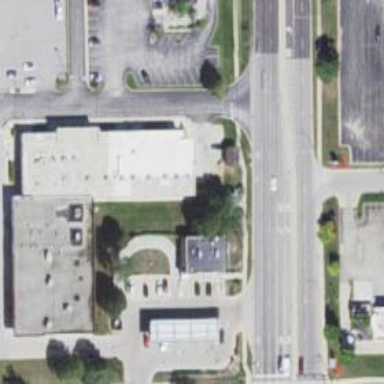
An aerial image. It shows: Post office.